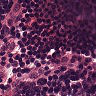
Metastatic tissue present: no